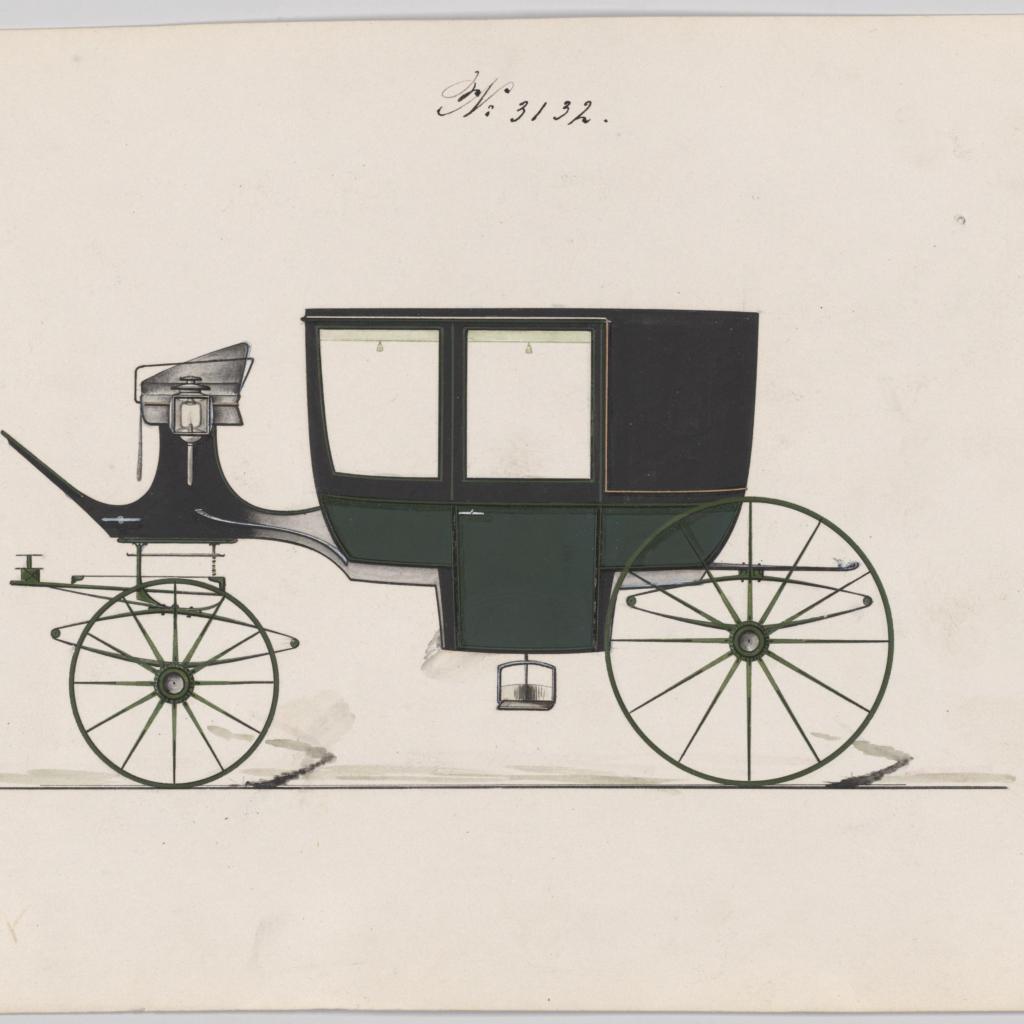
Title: Design for a Glass Panel Coach, no. 3132
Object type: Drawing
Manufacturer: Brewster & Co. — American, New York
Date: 1875
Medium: Pen and black ink, watercolor and gouache with gum arabic and metallic ink
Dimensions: sheet: 6 5/8 x 9 3/4 in. (16.8 x 24.8 cm)
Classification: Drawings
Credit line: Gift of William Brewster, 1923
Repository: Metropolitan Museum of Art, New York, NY